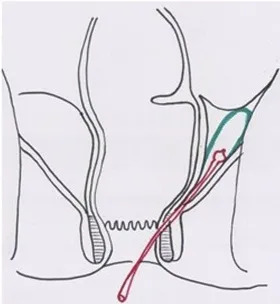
Illustration of the supralevantor abscess (green) with the drain (red) trough inter-sphincteric fistulae.
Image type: radiology (x_ray)